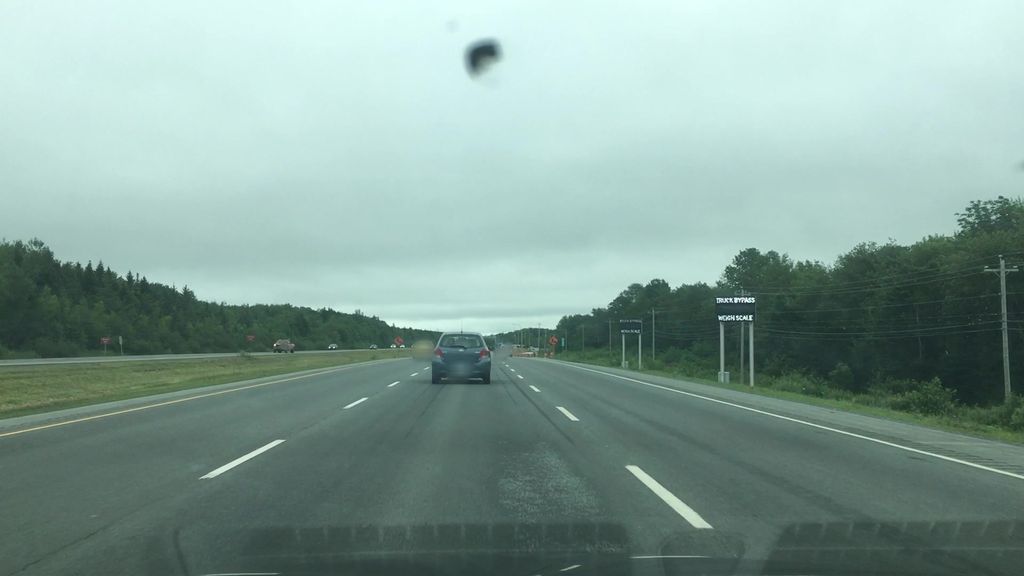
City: halifax